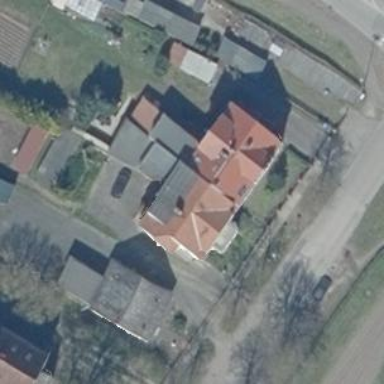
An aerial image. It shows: Residential building with gabled roof covered in roof tiles.